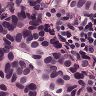
Metastatic tissue present: yes